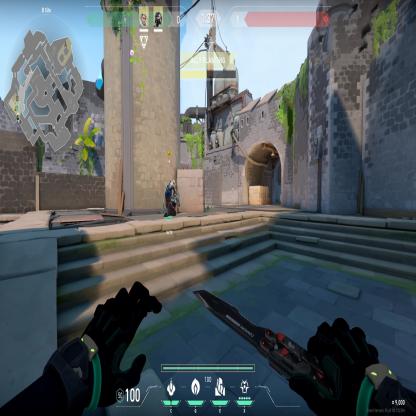
Label: teammate